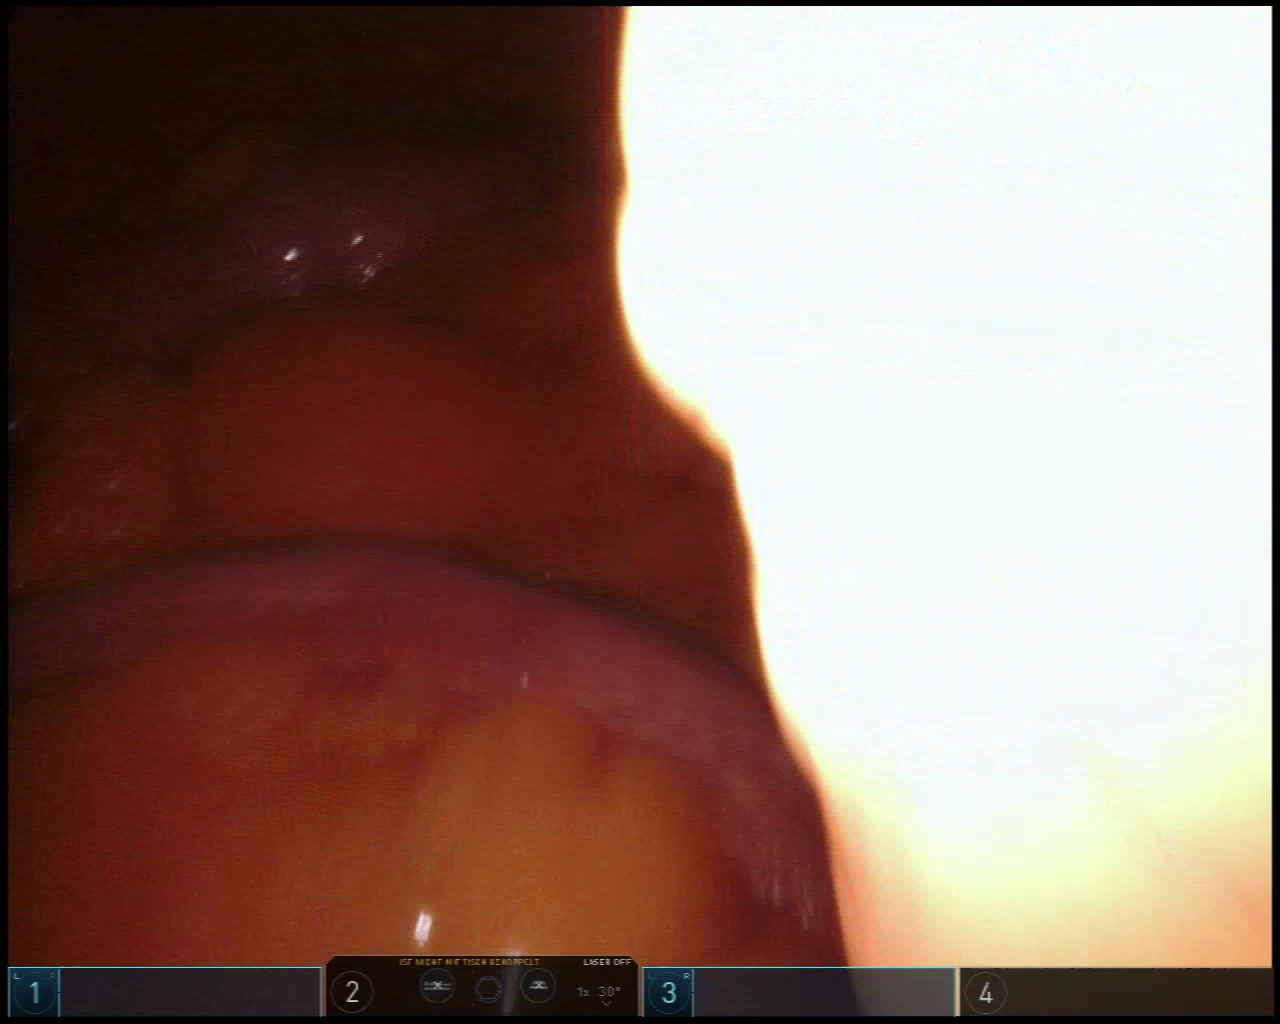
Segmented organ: small_intestine
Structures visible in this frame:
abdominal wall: no
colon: no
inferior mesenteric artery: no
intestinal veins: no
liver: no
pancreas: no
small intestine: yes
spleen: no
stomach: no
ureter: no
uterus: no
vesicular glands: no